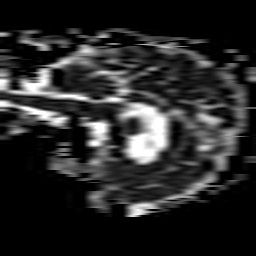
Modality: ADC
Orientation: sagittal
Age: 66
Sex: male
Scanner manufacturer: philips
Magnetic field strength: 3 T
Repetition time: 3.454 s
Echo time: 0.076 s